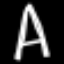
Label: The Eiffel Tower